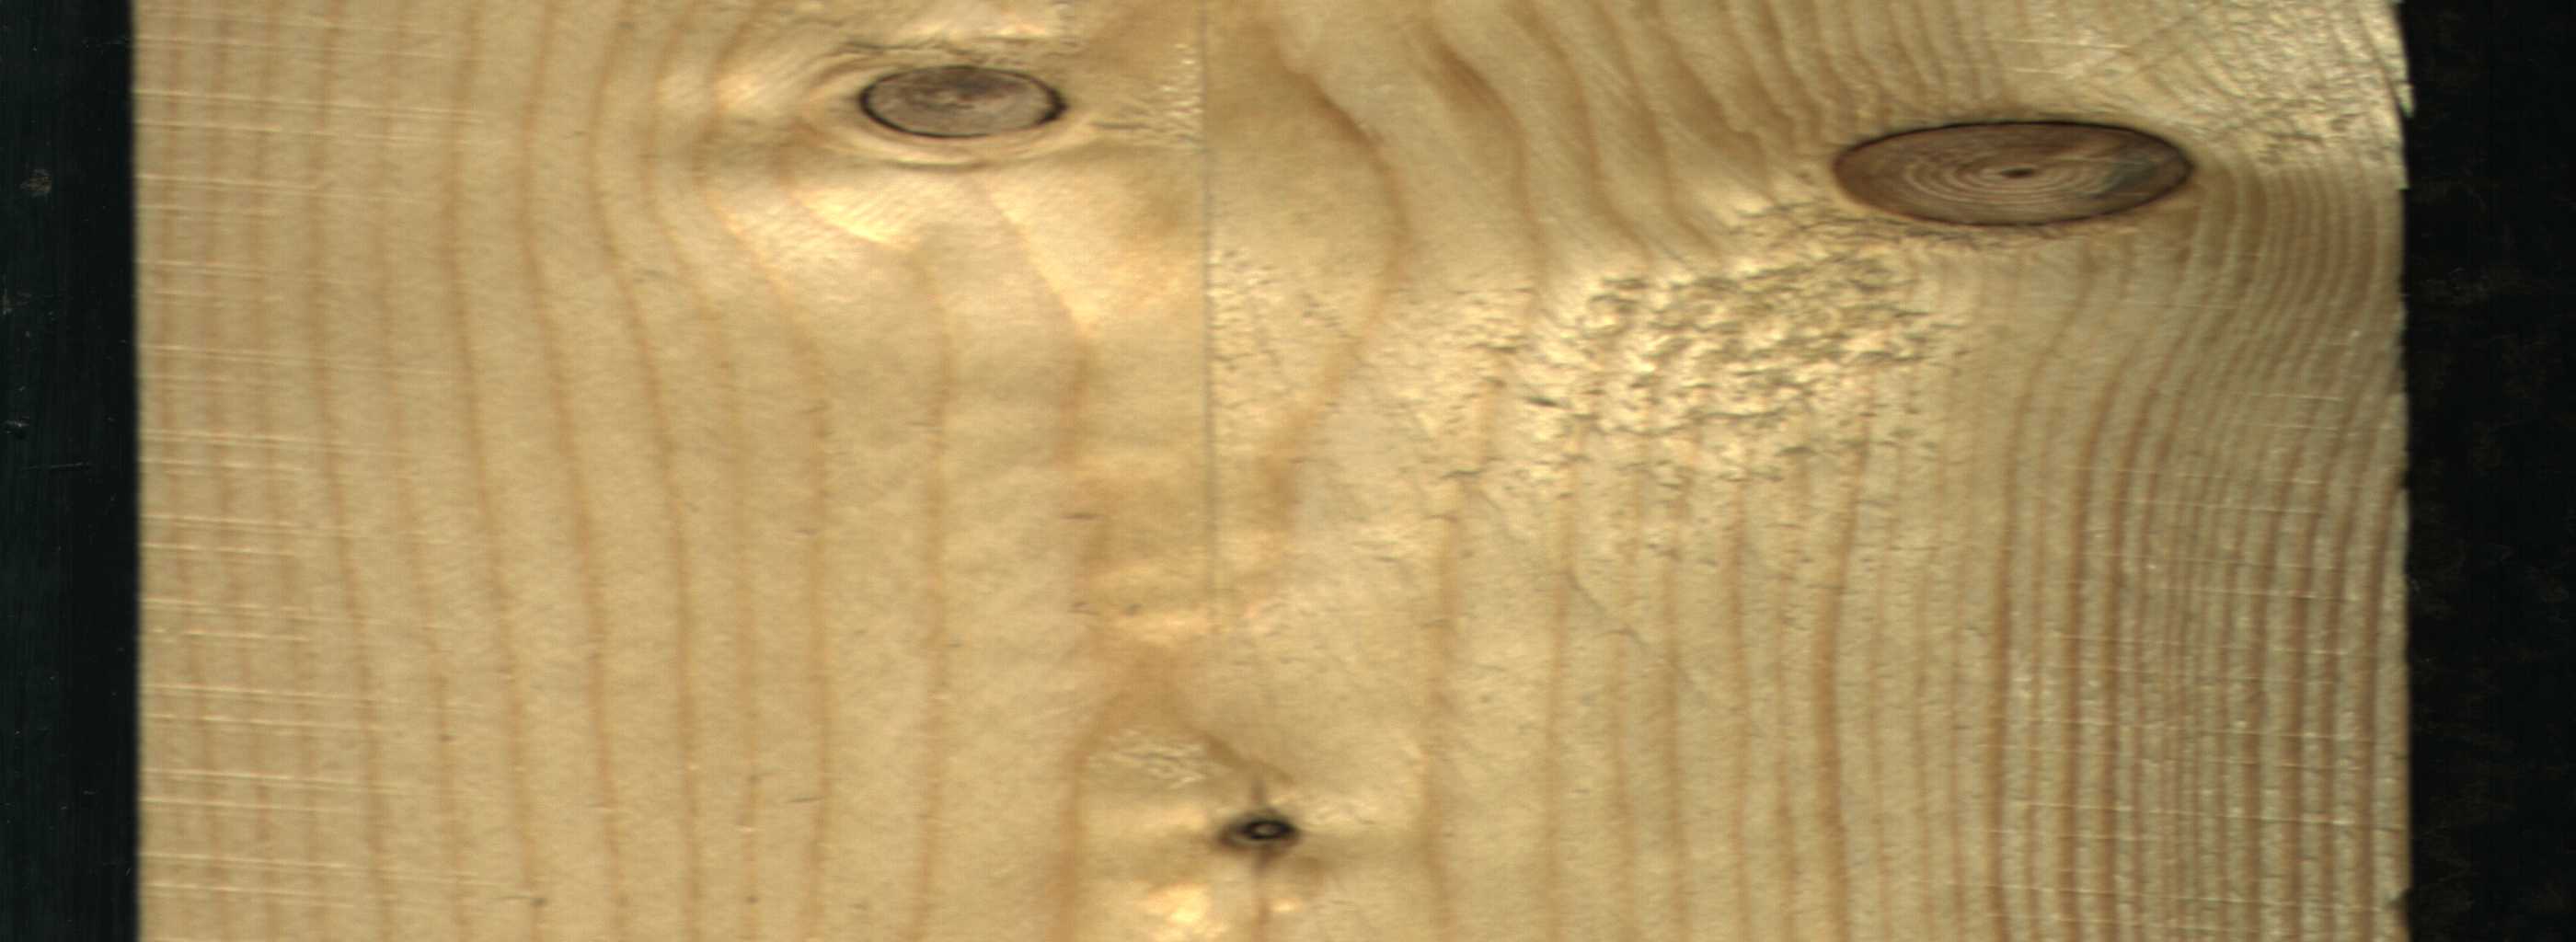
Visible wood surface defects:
Dead_Knot
Dead_Knot
Dead_Knot